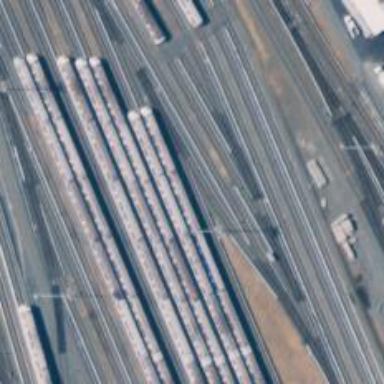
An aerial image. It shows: Yard area with electrified rail tracks.